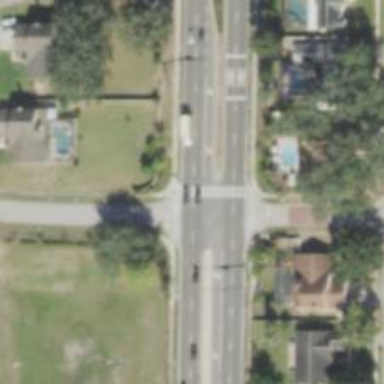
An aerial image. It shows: Uncontrolled road crossing.